Question: My application needs lots of memory and big data structure in order to perform its work.
Often the application needs more than 1 GB of memory, and in some cases my customers really need to use the 64-bit version of the application because they have several gigabytes of memory.
In the past, I could easily explain to the user that if memory reached 1.6 to 1.7 GB of memory usage, it was 'out of memory' or really close to an 'out of memory' situation, and that they needed to reduce their memory or move to a 64-bit version.
The last year I noticed that often the application only uses about 1 GB before it already runs out of memory. After some investigations it seemed that the cause of this problem is memory fragmentation. I used VMMAP (a SysInternals utility) to look at the memory usage of my application and saw something like this:

The orange areas are memory allocated by my application. The purple areas are executable code.
As you can see in the bottom halve of the image, the purple areas (which are the DLL's) are loaded at many different addresses, causing my memory to be fragmented. This isn't really a problem if my customer does not have a lot of data, but if my customer has data sets that take more than 1 GB, and a part of the application needs a big block of memory (e.g. 50 MB), it can result in a memory allocation failure, causing my application to crash.
Most of my data structures are STL-based and often don't require big chunks of contiguous memory, but in some cases (e.g. very big strings), it is really needed to have a contiguous block of memory. Unfortunately, it is not always possible to change the code so that it doesn't need such a contiguous block of memory.
The questions are:
- - -
Of course the best solution is one that I can influence from within my application's manifest file, since I rely on the automatic/dynamic loading of DLL's by Windows.
My application is a mixed mode (managed+unmanaged) application, although the major part of the application is unmanaged.
Anyone suggestions?
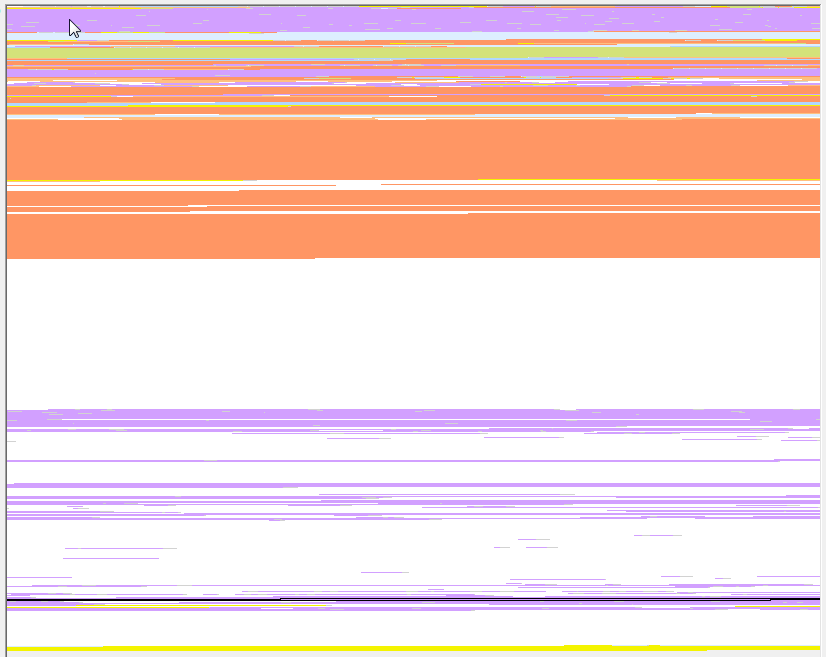
Answer: First, your virtual address space fragmentation should not necessarily cause the out-of-memory condition. This would be the case if your application had to allocate memory blocks of the appropriate size. Otherwise the impact of the fragmentation should be minor.
You say most of your data is "STL-based", but if for example you allocate a huge 'std::vector' you'll need a contiguous memory block.
AFAIK there is no way to specify the preferred mapping address of the DLL upon its load. So that there are only two options: either rebase it (the DLL file), or implement DLL loading yourself (which is not trivial of course).
Usually you don't need to rebase the standard Windows API DLLs, they are loaded at your address space very tightly. Fragmentation may arrive from some 3rd-party DLLs (such as windows hooks, antivirus injections and etc.)